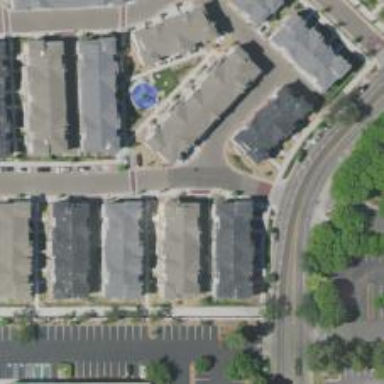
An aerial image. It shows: Living street.